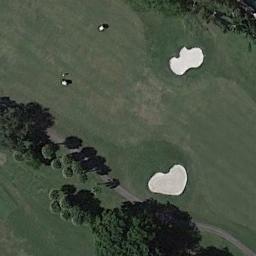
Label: golf_course